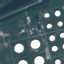
Land use / land cover class: Industrial